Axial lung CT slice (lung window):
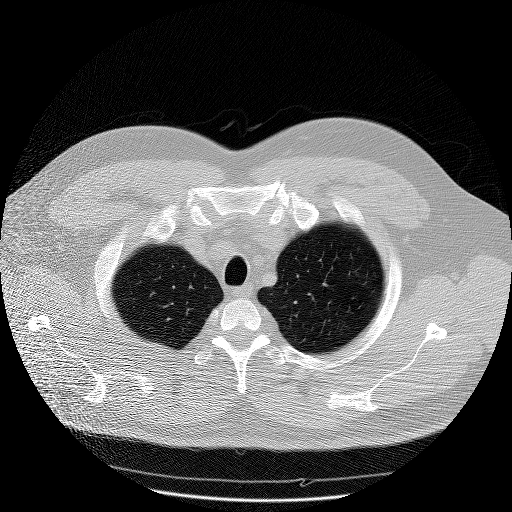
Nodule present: no